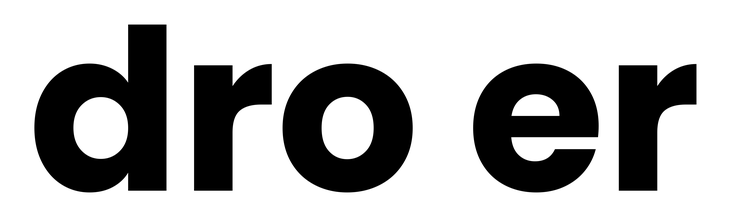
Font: Poppins-Bold